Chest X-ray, PA view. Patient: 40 years old, sex F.
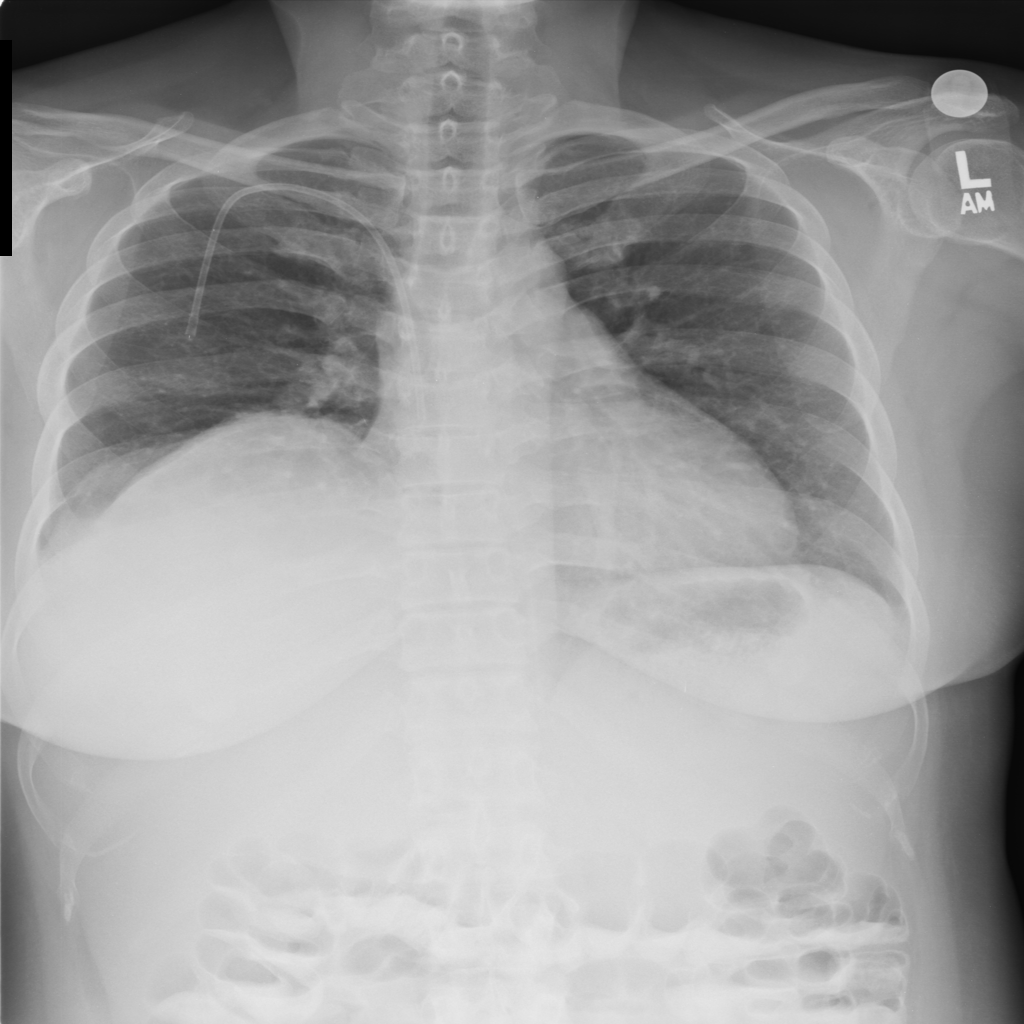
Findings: Cardiomegaly